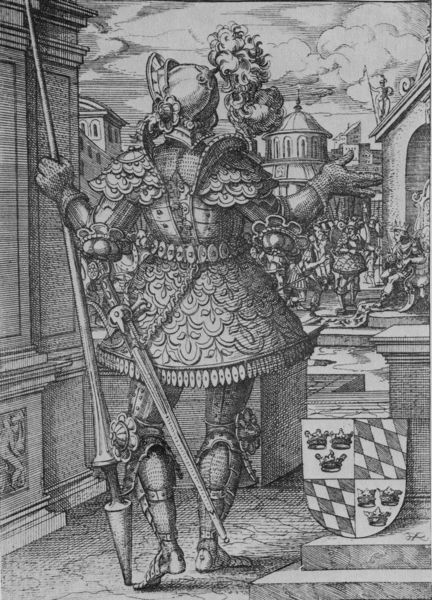
Titel: Bildnis von Theodobertus III
Künstler: Jost Amman
Institution: (Seriendruck)
Schlagwörter: feder, hand, himmel, kampf, kämpfer, mann, wasser, weiß, wolken, menschen, sitzen, stadt, blumen, geste, grau, handschuhe, hintergrund, laterne, rücken, schwarz, szene, zeichnung, gebäude, haus, schloss, fest, muster, ornament, rock, tanz, wand, architektur, barock, federn, mensch, stein, bildnis, häuser, kanal, kirche, boden, gold, pose, reich, pflanzen, krone, renaissance, schulter, brunnen, beine, federbusch, aussicht, rückenansicht, bogen, schuhe, grafik, graphik, platz, saal, kuppel, treppe, treppen, könig, lanze, woken, metall, stufe, stufen, ellenbogen, schild, panzer, bayern, türme, münchen, balustrade, rückseite, hinten, rückenfigur, druck, schwarz-weiß, schraffur, radierung, stich, bewaffnet, schwert, waffen, soldat, waffe, degen, helm, stiefel, herrscher, ritter, rüstung, ganzfigur, von hinten, wappen, entspannt, rauten, rückansicht, harnisch, manierismus, krieger, hellebarde, feldherr, fröhlich, speer, helmbusch, kupferstich, fersen, bauten, gibel, kronen, kuppelbau, augsburg, stiegen, felde, sper, heraldik, waffenrock, renaissanc, drei kronen, geau, handschue, rüsung, architekltur, drei-kronen-wappen, gelenkschutz, laze, spär